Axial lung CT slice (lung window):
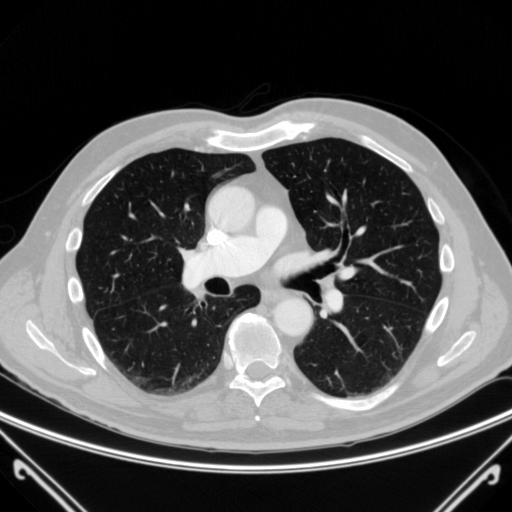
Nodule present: no